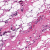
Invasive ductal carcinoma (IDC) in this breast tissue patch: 0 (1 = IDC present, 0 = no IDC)